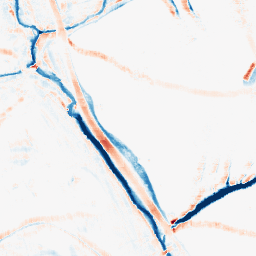
Category: morphological
Decomposition family: morphological_rect
Decomposition parameters: operation: average
width: 10
height: 10
Upsampling method: regularized
Upsampling parameters: scale: 4
lambda_reg: 0.01
Upsampling scale: 4